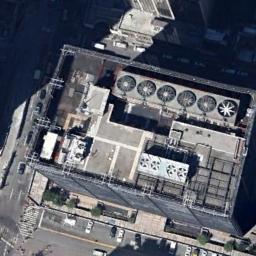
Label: commercial_area